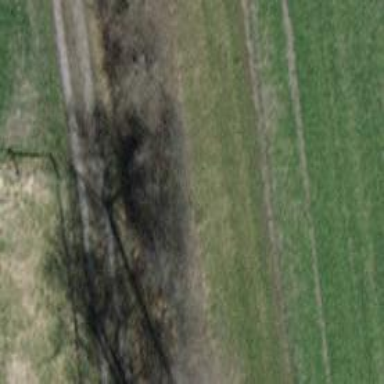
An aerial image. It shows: Row of broadleaved trees.